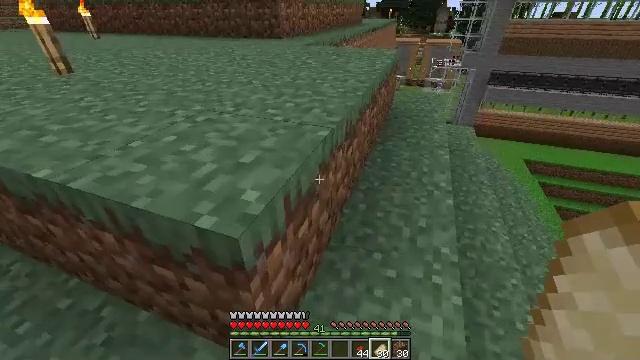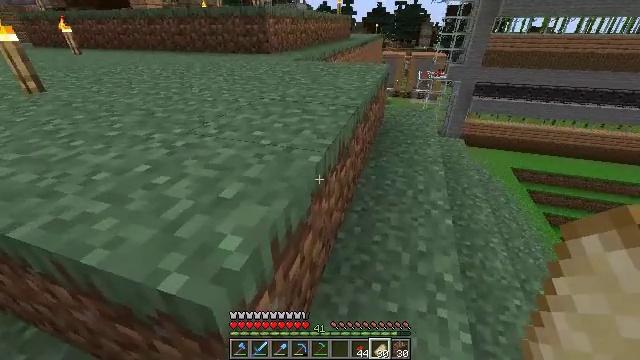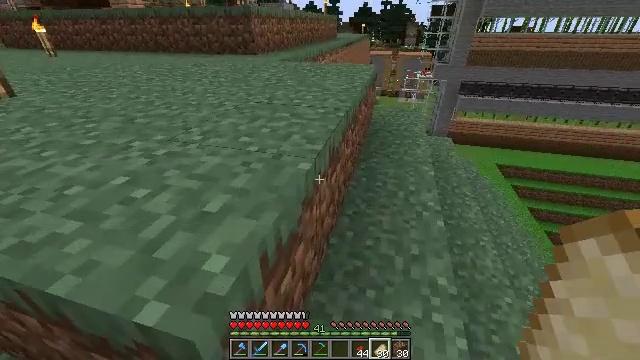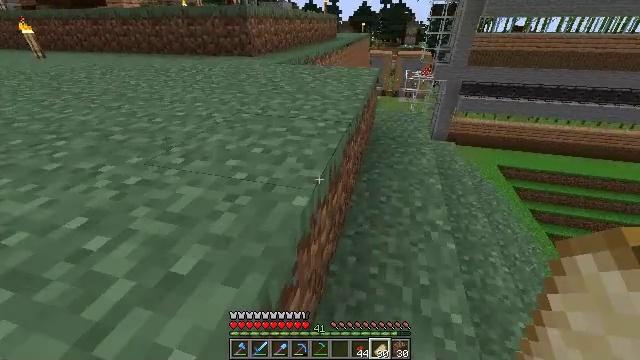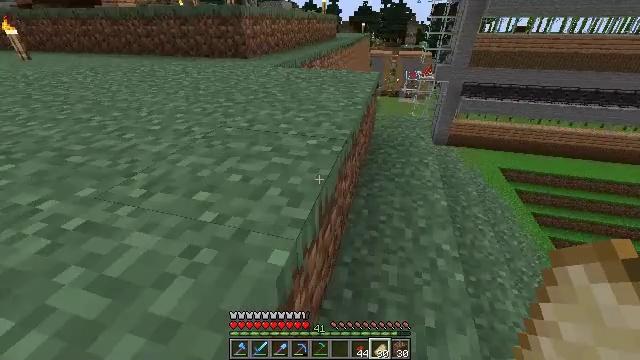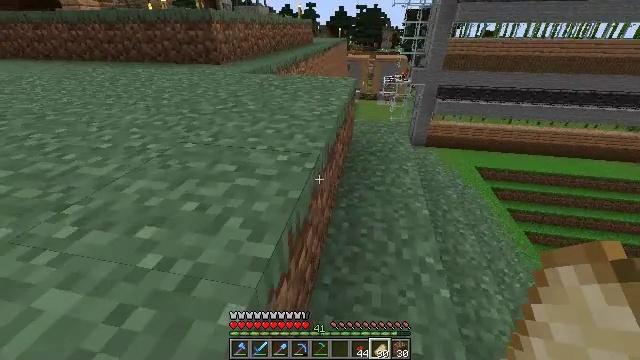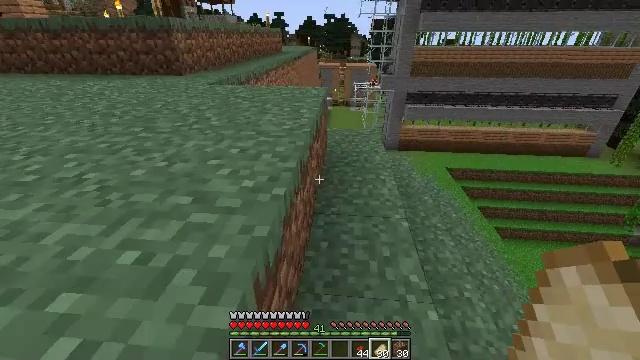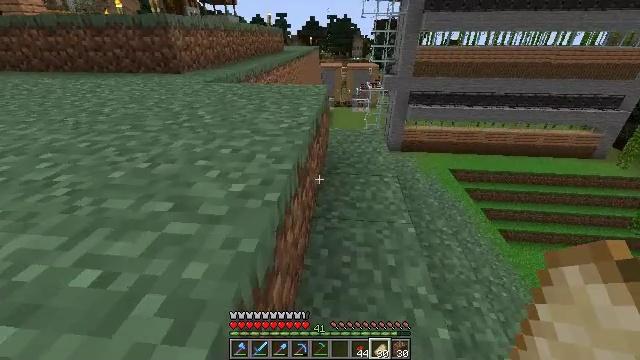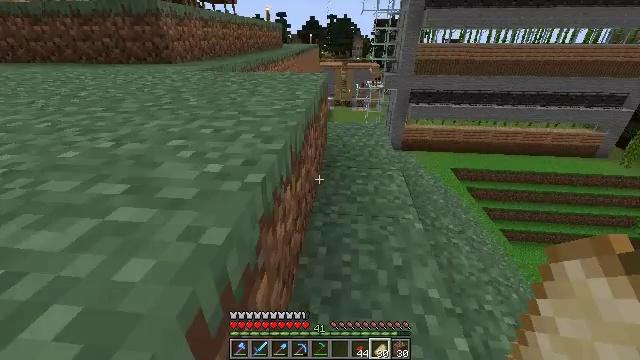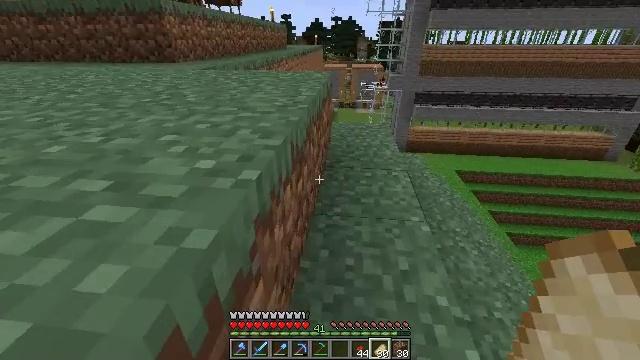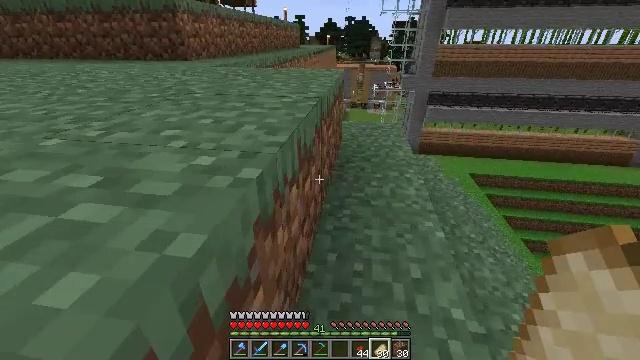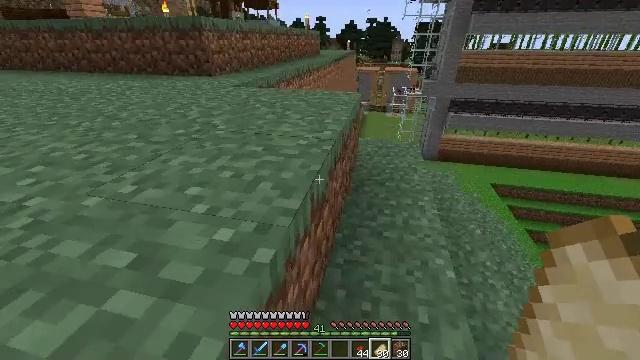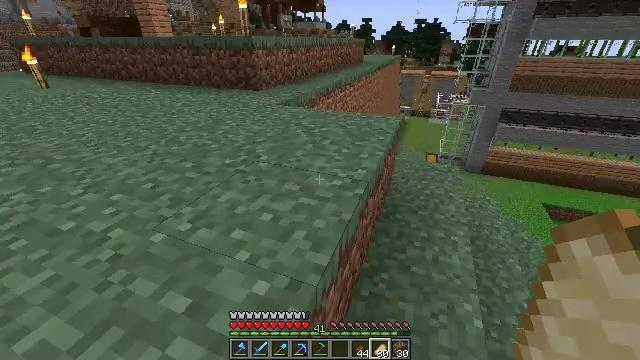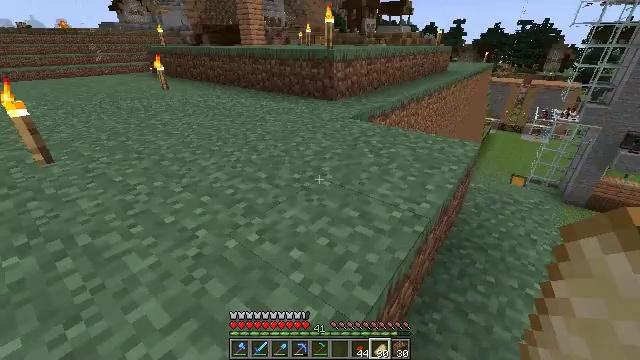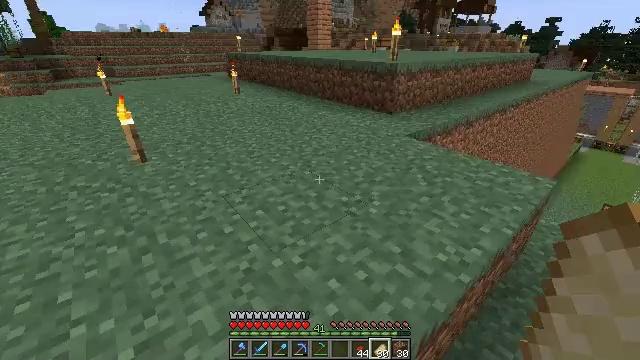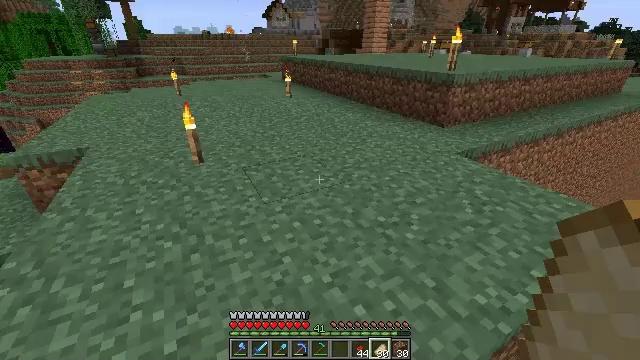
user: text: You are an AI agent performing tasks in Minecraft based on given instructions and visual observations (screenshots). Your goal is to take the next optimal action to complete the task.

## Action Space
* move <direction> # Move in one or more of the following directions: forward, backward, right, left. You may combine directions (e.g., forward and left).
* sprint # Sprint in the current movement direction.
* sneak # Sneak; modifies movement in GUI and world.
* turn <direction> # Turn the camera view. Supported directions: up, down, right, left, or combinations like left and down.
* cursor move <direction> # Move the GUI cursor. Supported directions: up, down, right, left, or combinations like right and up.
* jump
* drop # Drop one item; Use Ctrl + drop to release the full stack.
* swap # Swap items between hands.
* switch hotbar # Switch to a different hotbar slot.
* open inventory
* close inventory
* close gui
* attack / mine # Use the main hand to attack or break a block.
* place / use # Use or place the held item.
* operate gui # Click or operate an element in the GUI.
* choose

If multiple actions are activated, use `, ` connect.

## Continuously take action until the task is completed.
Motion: motion action
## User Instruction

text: Break the cartography table.
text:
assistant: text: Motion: move forward, turn right and up
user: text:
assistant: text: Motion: move forward, turn right
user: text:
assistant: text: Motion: move forward
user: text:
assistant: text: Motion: move forward
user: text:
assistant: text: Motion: move forward, turn right
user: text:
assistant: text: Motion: move forward, sneak, turn right and up
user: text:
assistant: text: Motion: move forward, sneak
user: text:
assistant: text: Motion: move forward, sneak
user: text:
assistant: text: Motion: move forward, sneak
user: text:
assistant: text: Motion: move forward, sneak, turn left
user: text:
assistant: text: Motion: move forward, sneak, turn left, jump
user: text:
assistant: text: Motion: move forward, sneak, turn left, jump
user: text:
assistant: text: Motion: move forward, sneak, turn left, jump
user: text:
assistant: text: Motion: move forward, sneak, turn left, jump
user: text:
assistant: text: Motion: move forward, sneak, turn left, jump
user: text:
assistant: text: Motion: move forward, sneak, turn left, jump
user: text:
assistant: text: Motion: move forward, sneak, turn left, jump
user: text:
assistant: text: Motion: move forward, sneak, jump
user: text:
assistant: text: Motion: move forward, sneak, jump
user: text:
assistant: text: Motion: move forward, sneak, jump
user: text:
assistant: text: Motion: move forward, sneak, jump
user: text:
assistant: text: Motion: move forward, sneak, jump
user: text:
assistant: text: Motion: move forward, jump
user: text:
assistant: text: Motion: move forward, jump
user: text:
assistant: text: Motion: move forward, jump
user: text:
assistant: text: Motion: move forward, jump
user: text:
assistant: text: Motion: move forward, jump
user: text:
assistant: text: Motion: move forward, jump
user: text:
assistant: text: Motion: move forward, jump
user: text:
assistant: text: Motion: move forward, sneak, turn right, jump